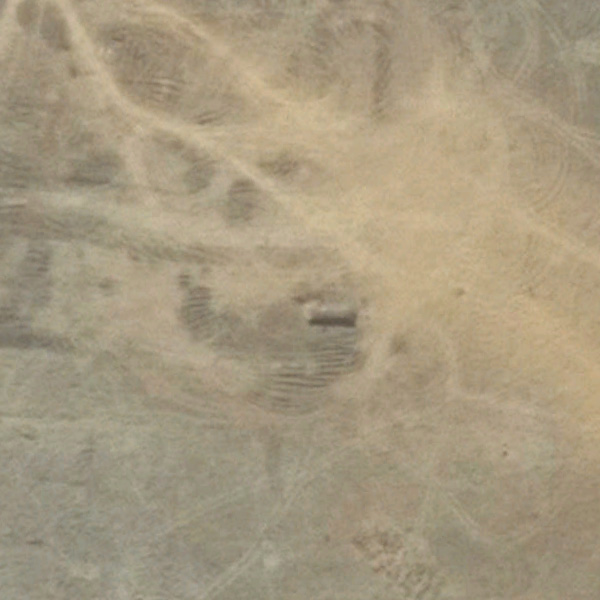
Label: BareLand